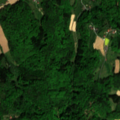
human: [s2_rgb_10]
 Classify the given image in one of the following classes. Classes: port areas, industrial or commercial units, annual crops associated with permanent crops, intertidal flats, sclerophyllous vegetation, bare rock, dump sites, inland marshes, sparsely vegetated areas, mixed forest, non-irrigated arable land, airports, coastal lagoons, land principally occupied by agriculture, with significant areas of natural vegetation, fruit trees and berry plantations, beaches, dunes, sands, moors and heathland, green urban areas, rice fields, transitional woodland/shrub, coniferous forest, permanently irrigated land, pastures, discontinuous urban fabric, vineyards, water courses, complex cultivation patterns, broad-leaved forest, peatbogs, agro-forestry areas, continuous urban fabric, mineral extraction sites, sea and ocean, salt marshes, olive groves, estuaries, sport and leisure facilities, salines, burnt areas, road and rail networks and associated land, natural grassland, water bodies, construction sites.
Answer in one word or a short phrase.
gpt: non-irrigated arable land, pastures, complex cultivation patterns, broad-leaved forest